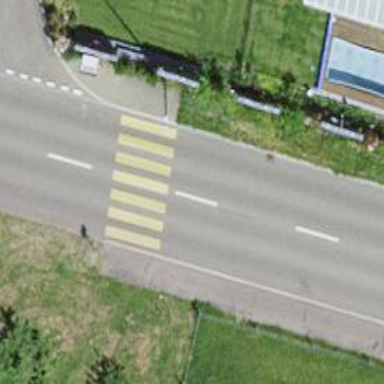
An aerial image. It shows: Zebra crossing on the road.